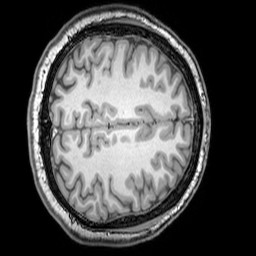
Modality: T1w
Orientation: axial
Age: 22
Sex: male
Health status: healthy
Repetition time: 0.081 s
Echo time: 0.037 s